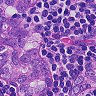
Metastatic tissue present: yes